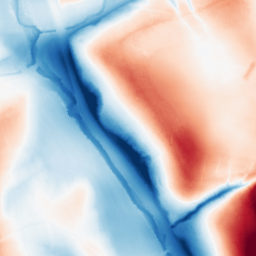
Category: classical
Decomposition family: gaussian_anisotropic
Decomposition parameters: sigma_x: 50
sigma_y: 2
Upsampling method: quintic
Upsampling parameters: scale: 8
Upsampling scale: 8